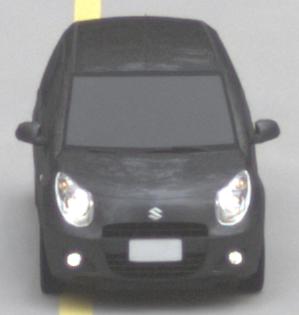
Make: Suzuki
Model: Alto 1.0
Detailed model: Alto (V)
Model produced from: 2011/02
Model produced until: 2011/03
Doors: 5
Color: gray
Road condition: dry road
Daytime: morning or afternoon
Contrast: low contrast